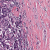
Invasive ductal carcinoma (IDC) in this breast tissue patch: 1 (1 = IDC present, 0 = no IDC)